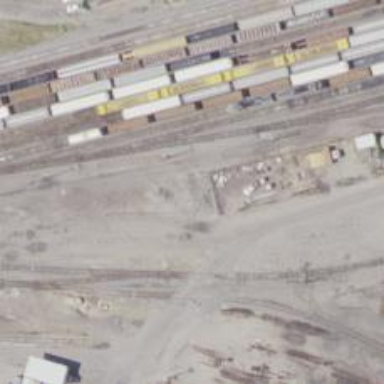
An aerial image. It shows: View of railway yard.